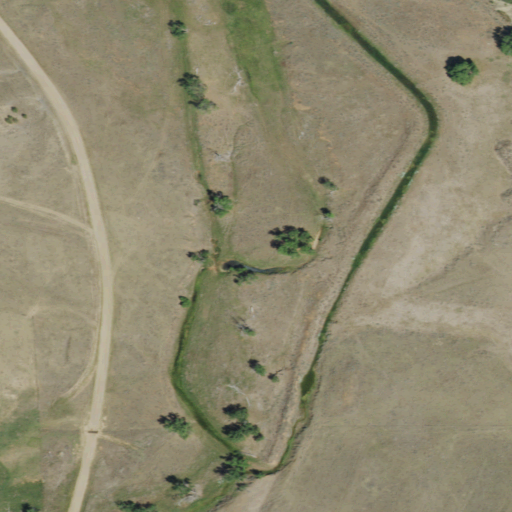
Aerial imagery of valley in South Dakota named Stone Quarry Canyon containing grassland, open development, shrub, low intensity development, and medium intensity development